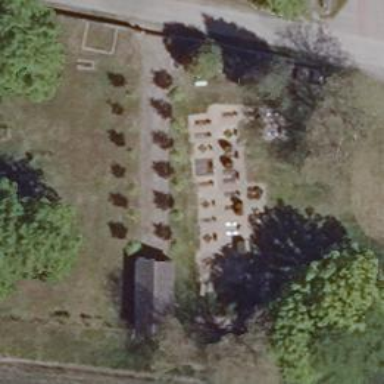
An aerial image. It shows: Cemetery.